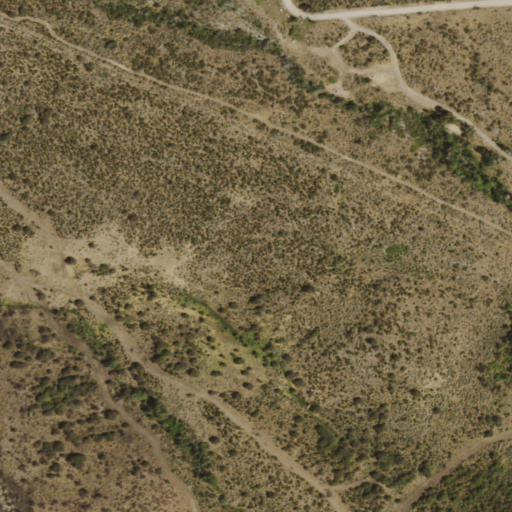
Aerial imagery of valley in Nevada named Hennen Canyon containing shrub, grassland, herbaceous wetlands, and woody wetlands